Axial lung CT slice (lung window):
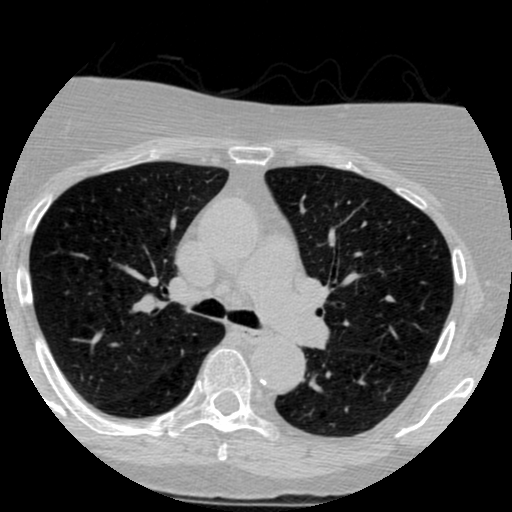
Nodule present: no